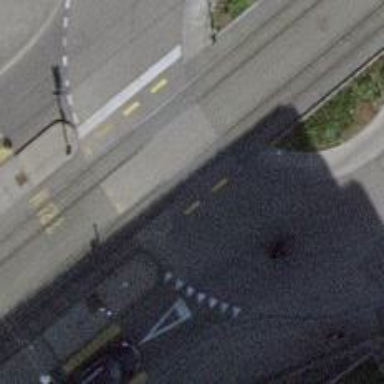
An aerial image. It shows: Road with traffic signals.